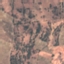
Label: PermanentCrop